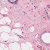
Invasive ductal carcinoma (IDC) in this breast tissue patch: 0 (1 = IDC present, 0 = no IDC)